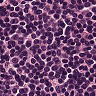
Metastatic tissue present: no